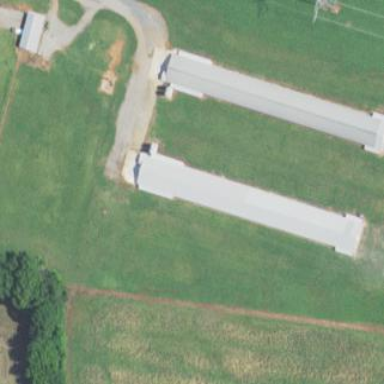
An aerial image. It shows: Farm auxiliary building.